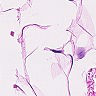
Metastatic tissue present: no